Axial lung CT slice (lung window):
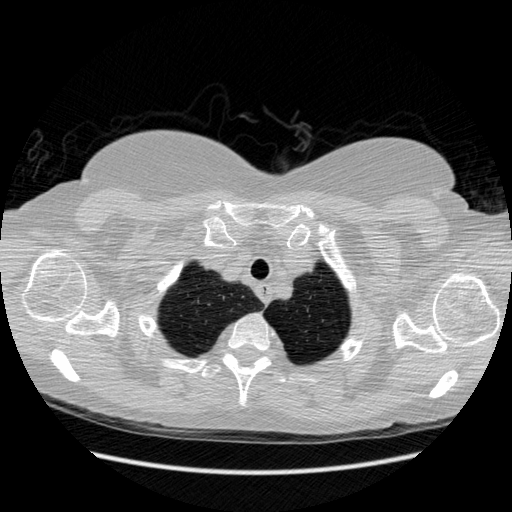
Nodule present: no